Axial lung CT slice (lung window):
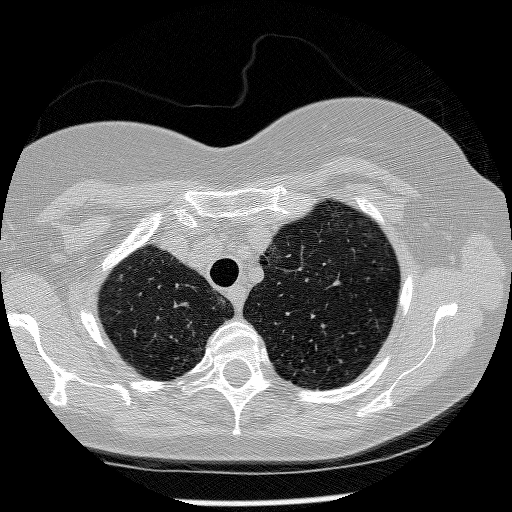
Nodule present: no